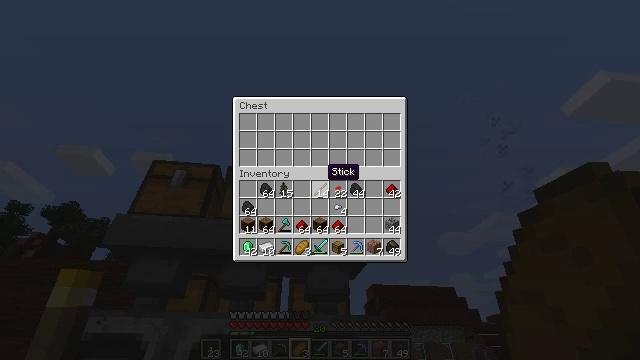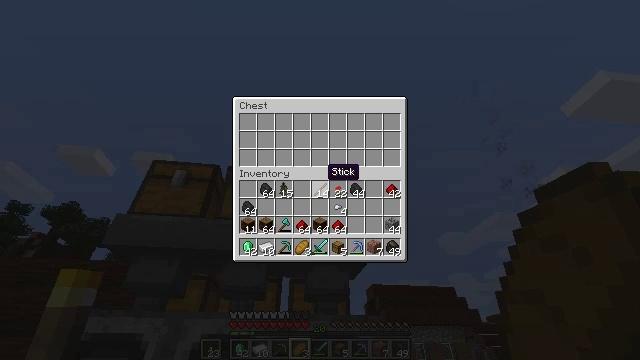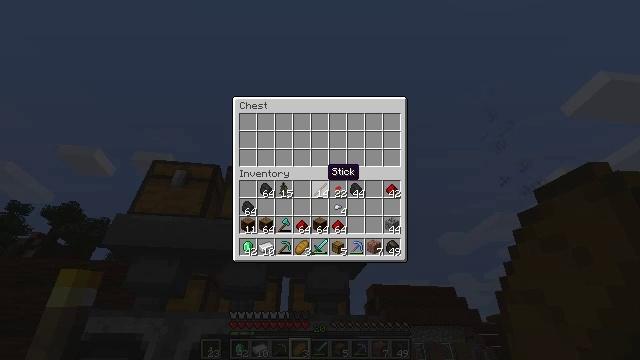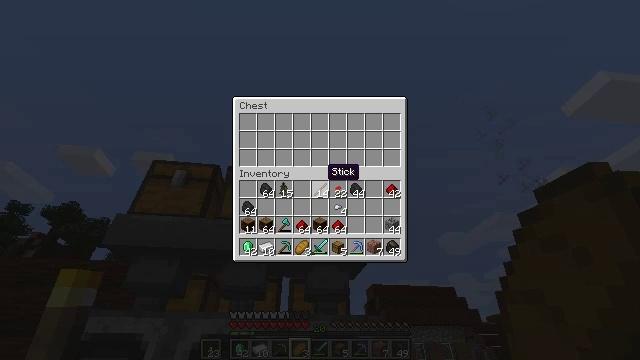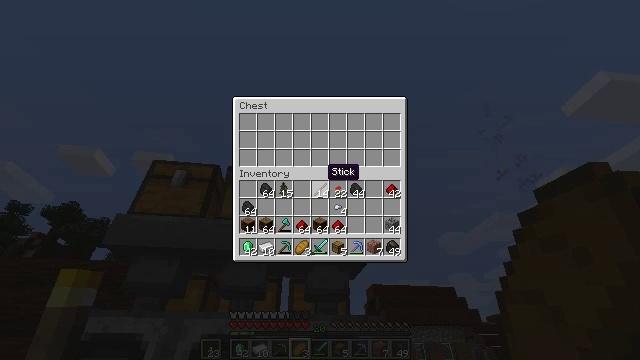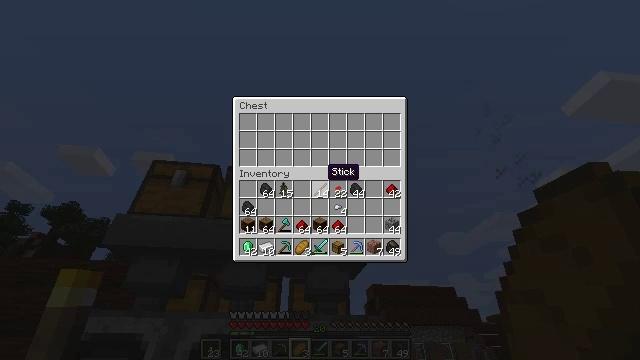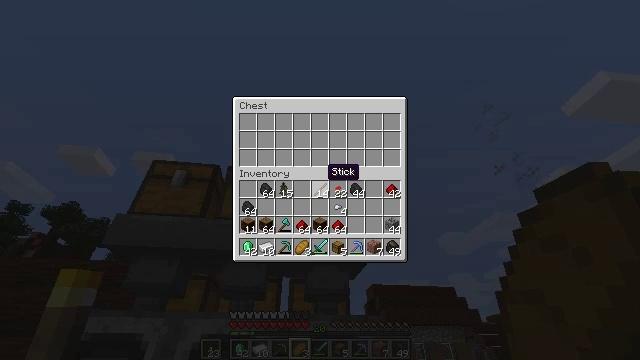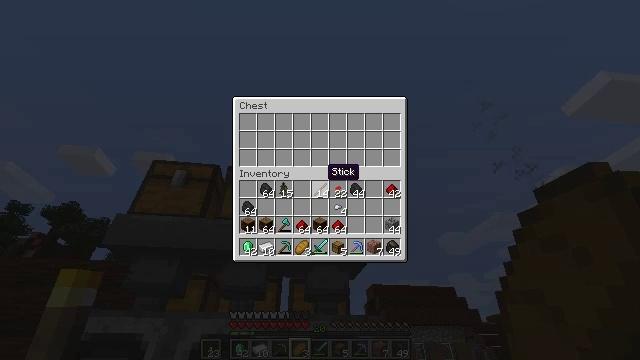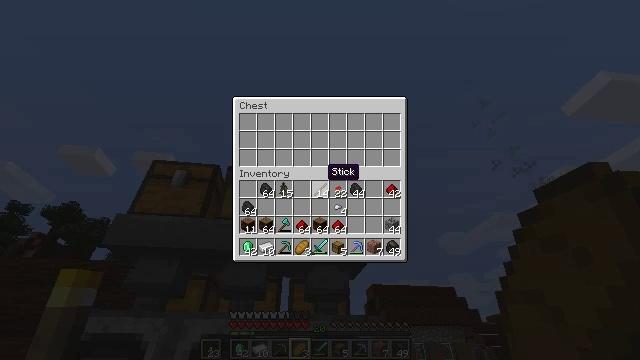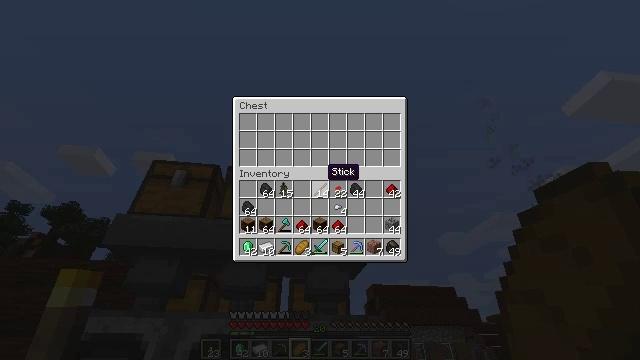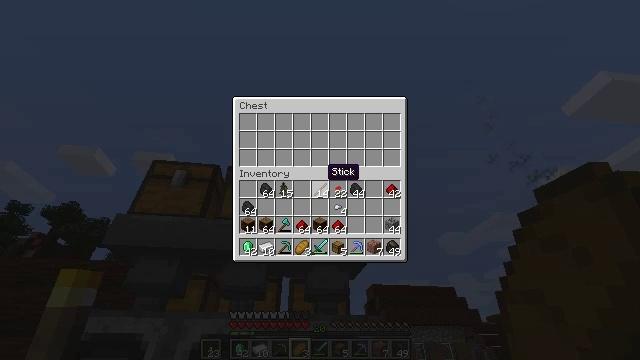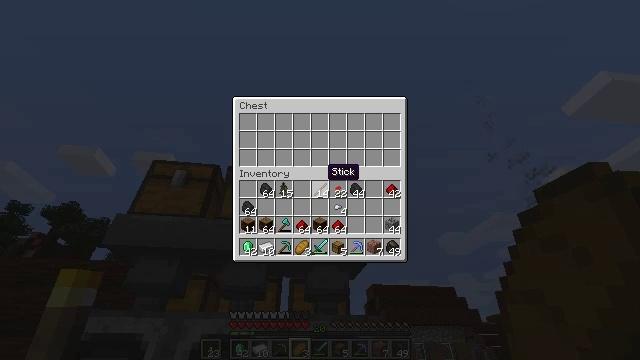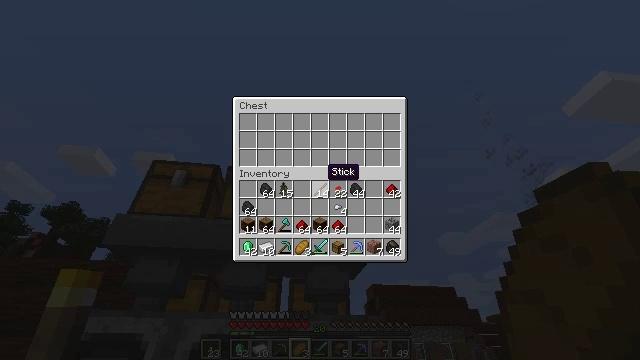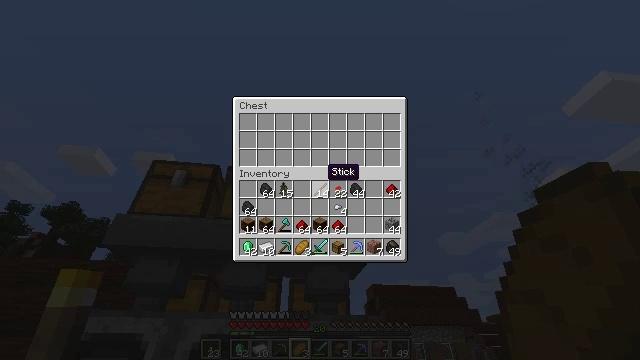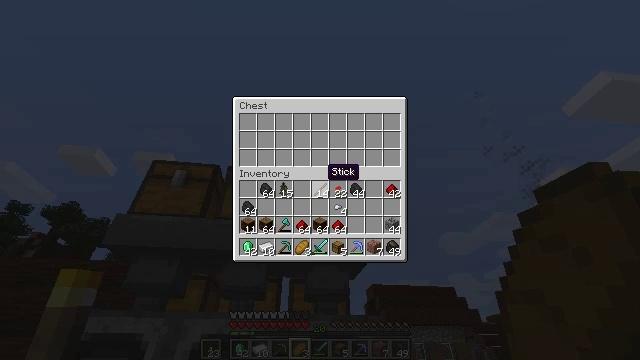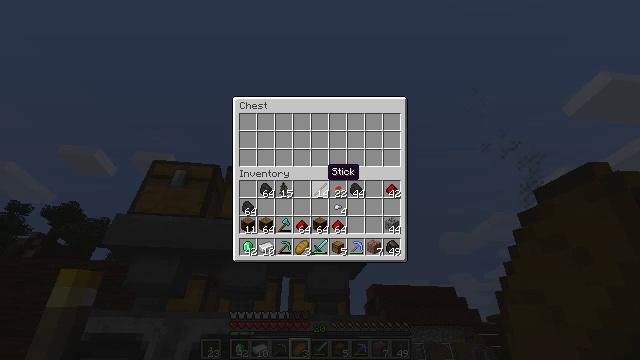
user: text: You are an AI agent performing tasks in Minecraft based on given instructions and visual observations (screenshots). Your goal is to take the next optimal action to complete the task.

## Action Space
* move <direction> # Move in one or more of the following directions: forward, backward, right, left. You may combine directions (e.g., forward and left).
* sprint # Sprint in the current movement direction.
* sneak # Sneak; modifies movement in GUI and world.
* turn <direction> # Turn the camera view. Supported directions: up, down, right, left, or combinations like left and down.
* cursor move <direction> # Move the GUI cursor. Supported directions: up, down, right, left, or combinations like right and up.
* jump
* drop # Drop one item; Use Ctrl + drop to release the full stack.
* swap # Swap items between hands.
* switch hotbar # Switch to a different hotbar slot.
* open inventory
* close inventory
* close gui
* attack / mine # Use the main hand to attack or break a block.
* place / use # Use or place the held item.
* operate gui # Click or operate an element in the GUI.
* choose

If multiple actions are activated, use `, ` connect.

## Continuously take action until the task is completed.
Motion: motion action
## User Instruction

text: Interact with the crafting table to obtain an emerald.
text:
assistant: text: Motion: no_op
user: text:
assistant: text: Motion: no_op
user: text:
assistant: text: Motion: no_op
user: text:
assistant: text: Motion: no_op
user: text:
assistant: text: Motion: no_op
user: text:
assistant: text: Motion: no_op
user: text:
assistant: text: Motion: no_op
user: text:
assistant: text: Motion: no_op
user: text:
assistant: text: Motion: no_op
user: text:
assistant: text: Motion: no_op
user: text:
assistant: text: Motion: no_op
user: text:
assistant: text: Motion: no_op
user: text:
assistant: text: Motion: no_op
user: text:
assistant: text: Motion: no_op
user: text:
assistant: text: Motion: no_op
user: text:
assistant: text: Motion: no_op
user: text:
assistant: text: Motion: no_op
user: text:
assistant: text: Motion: no_op
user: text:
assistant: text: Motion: no_op
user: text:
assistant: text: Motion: no_op
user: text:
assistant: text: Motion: no_op
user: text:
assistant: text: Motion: no_op
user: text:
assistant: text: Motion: no_op
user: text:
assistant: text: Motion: no_op
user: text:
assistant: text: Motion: no_op
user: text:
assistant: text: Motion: no_op
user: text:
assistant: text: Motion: no_op
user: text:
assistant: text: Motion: no_op
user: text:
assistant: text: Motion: no_op
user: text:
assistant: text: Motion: no_op